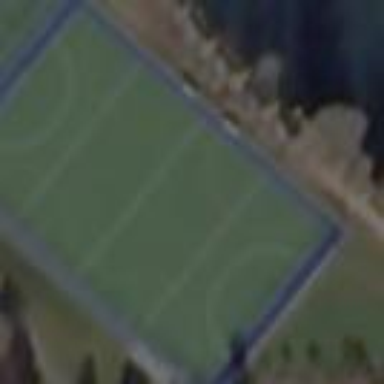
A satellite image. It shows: Artificial turf soccer pitch for leisure sport activities.